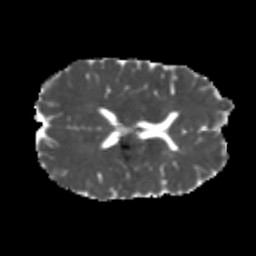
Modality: MD
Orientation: axial
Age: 20
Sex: male
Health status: healthy
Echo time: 0.074 s